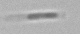
Label: Bacillariophyceae